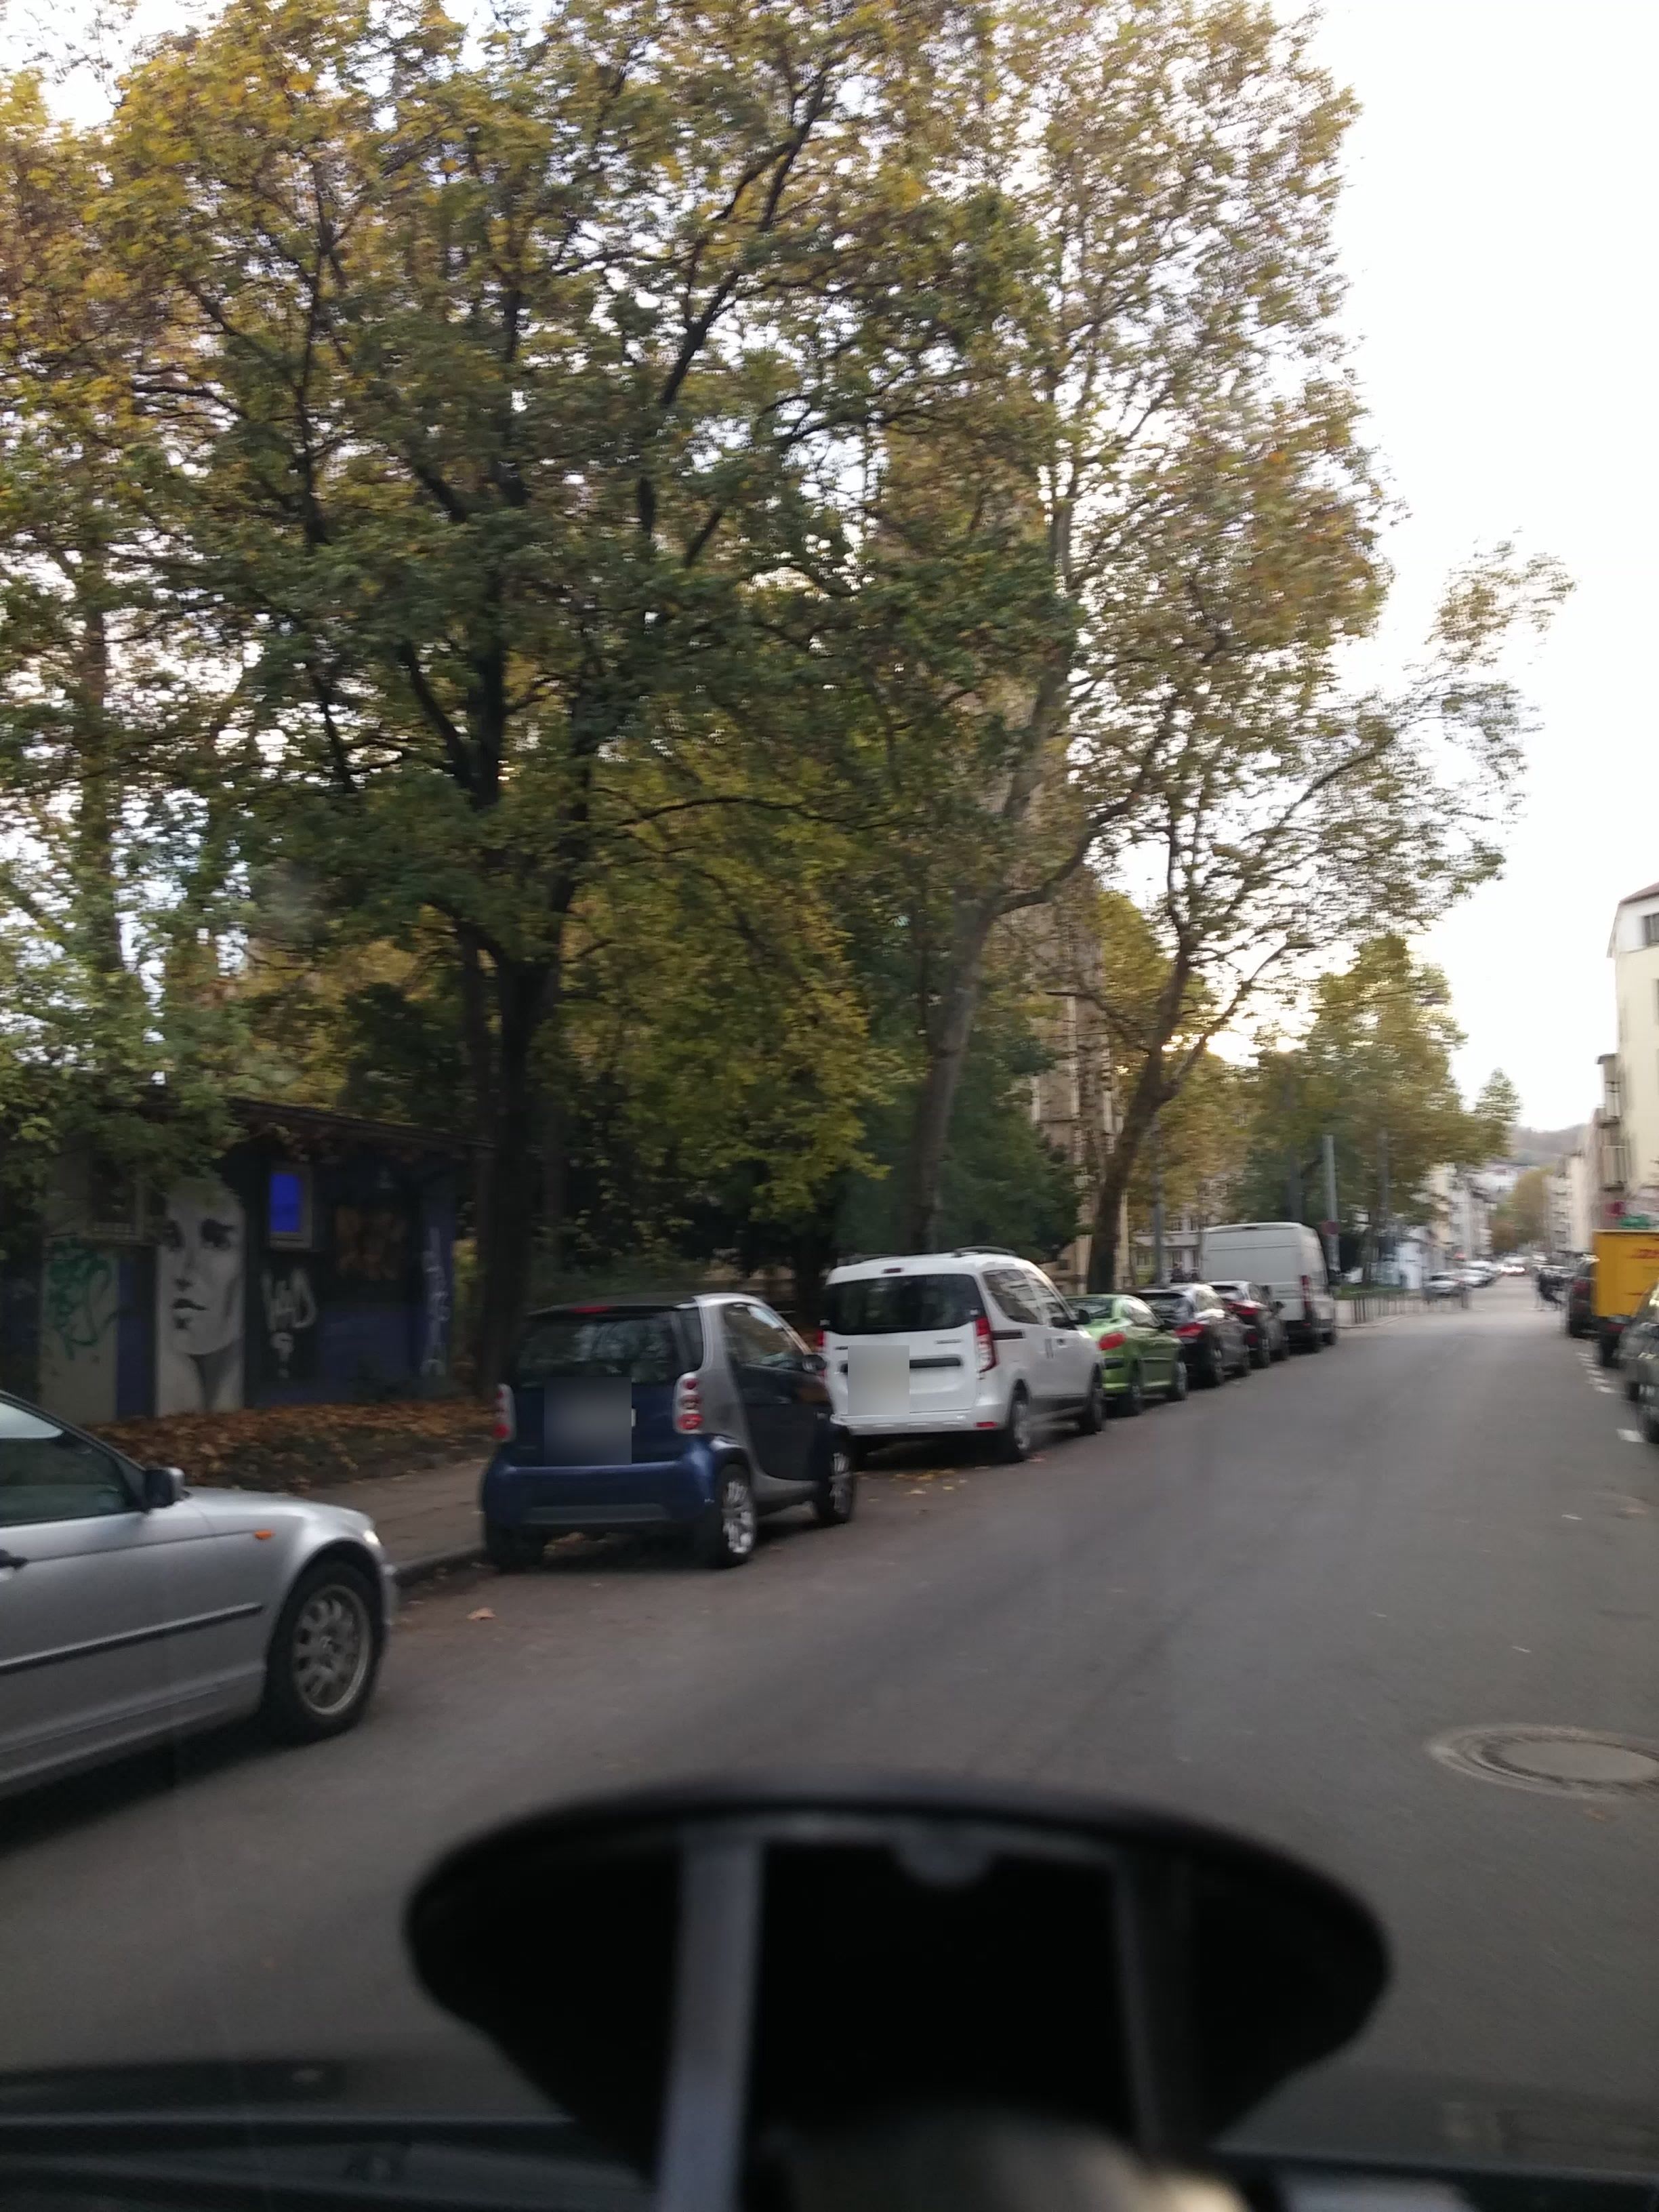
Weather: cloudy
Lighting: day
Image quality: good
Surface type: driving surface
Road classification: steps, path, service
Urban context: urban centre
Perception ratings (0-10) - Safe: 5.27, Lively: 9.29, Beautiful: 8.08, Boring: 2.81, Depressing: 2.31, Wealthy: 4.14